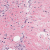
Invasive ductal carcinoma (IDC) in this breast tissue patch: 0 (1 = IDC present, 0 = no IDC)